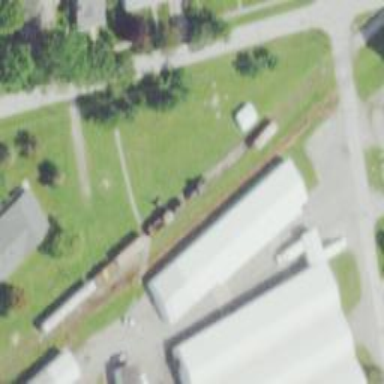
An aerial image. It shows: Preserved railway.